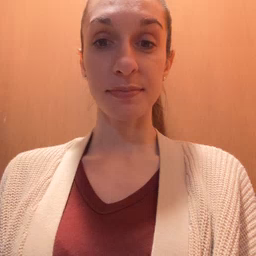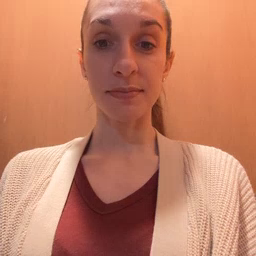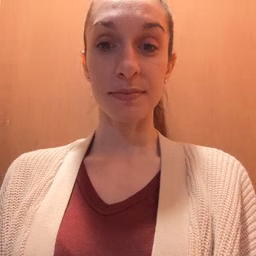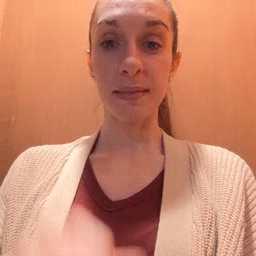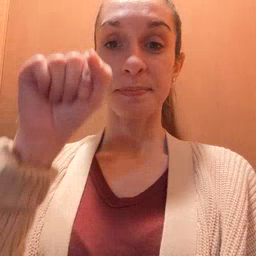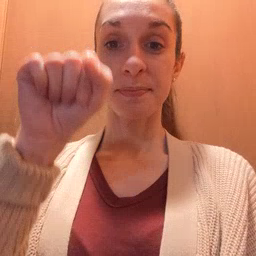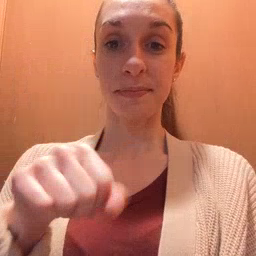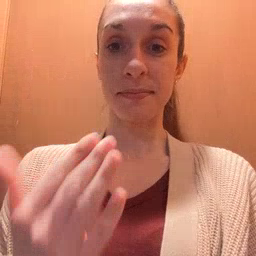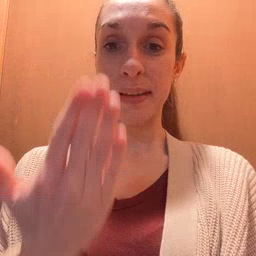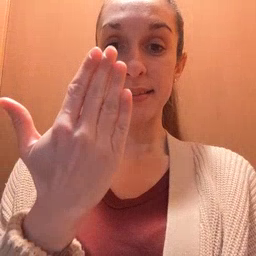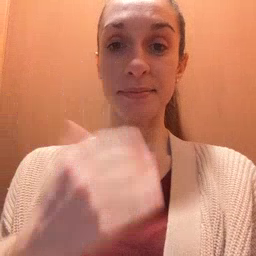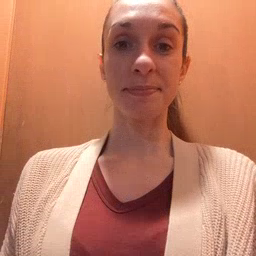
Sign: mitten